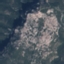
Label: HerbaceousVegetation